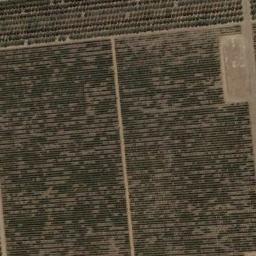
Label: rectangular_farmland